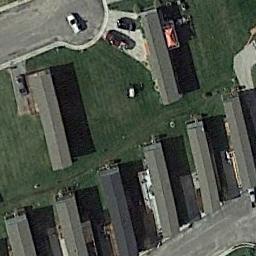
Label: mobile_home_park